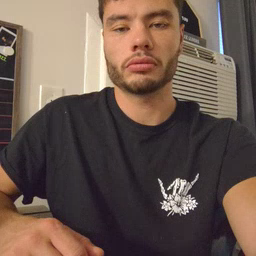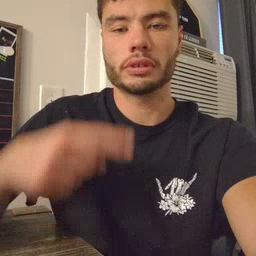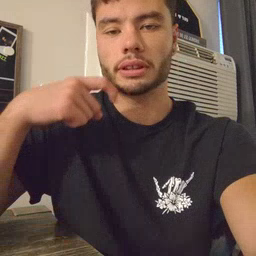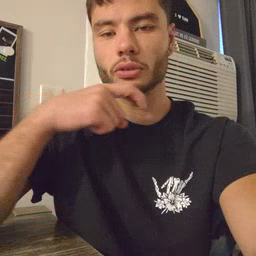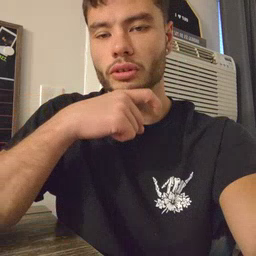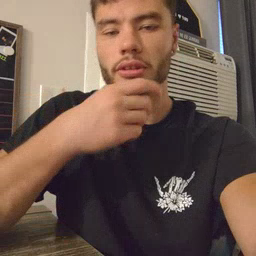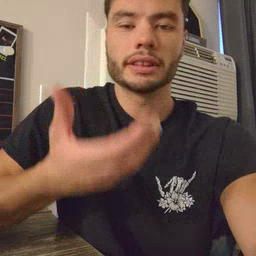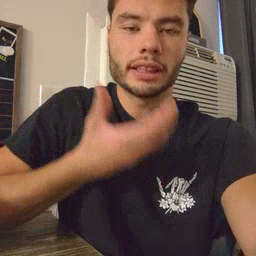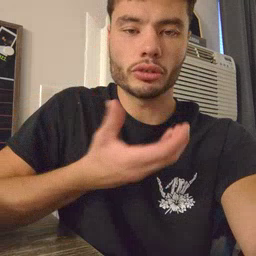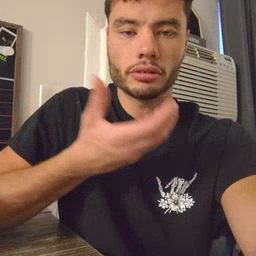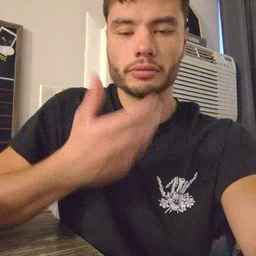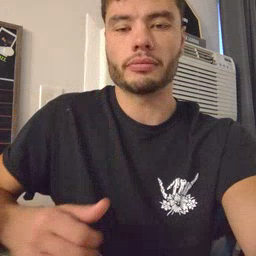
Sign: cereal